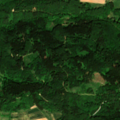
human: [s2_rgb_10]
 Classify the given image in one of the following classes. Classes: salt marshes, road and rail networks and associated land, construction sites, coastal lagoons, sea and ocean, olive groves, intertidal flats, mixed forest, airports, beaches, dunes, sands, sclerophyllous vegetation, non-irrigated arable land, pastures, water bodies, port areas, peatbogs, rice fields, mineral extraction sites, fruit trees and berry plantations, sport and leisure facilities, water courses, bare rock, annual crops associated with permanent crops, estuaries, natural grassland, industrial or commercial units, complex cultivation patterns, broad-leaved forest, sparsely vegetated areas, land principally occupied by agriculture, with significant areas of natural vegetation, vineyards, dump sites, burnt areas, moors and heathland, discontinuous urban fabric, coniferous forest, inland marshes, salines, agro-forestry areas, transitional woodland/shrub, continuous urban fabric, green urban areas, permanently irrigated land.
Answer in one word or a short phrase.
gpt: non-irrigated arable land, complex cultivation patterns, broad-leaved forest, mixed forest